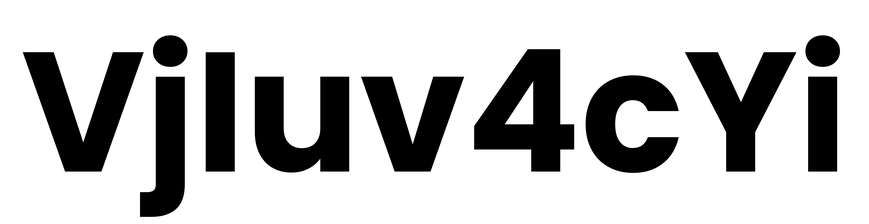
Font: Poppins-Bold